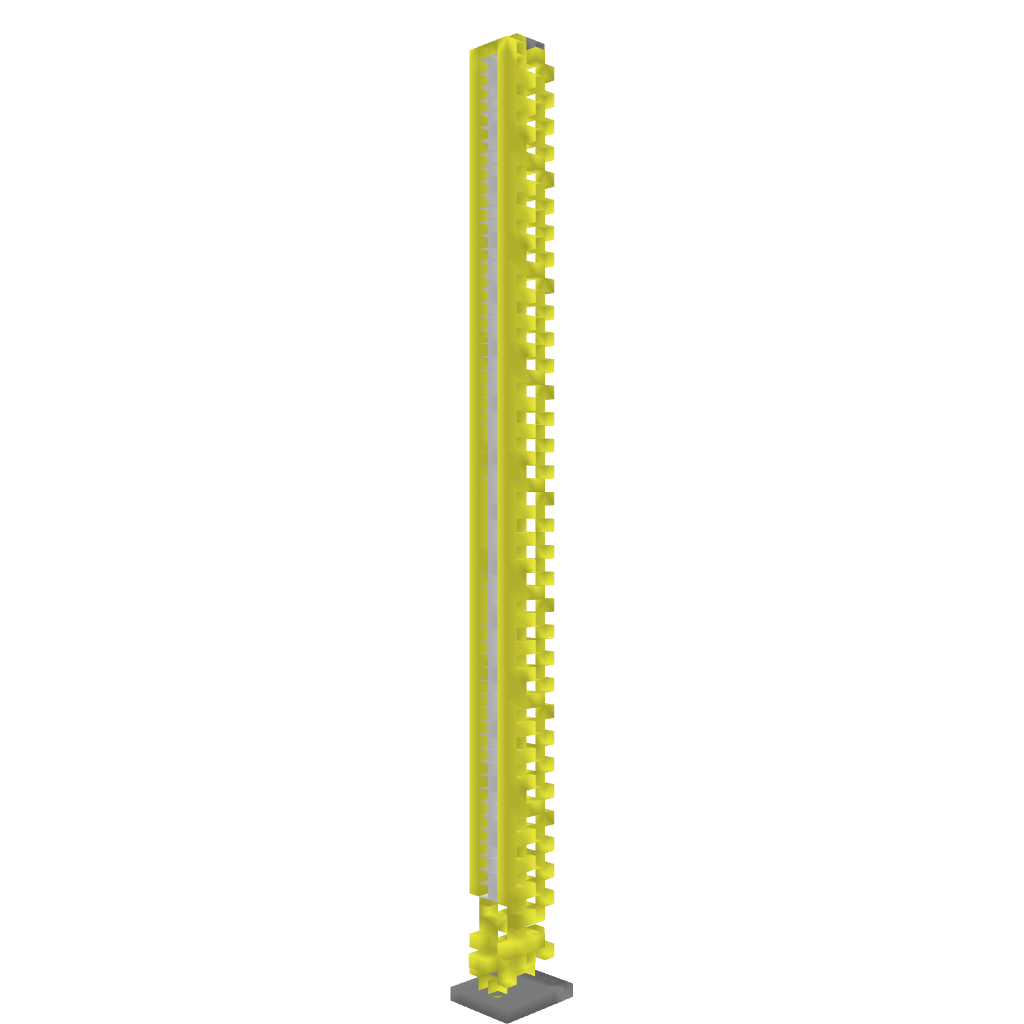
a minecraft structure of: Sky elevator bad low quality